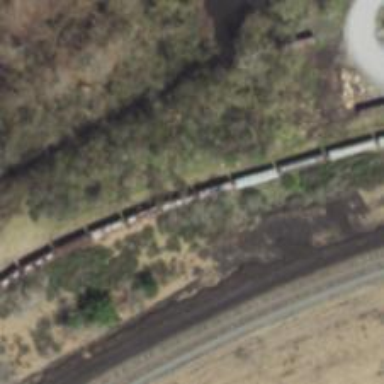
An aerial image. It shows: Abandoned spur railway.